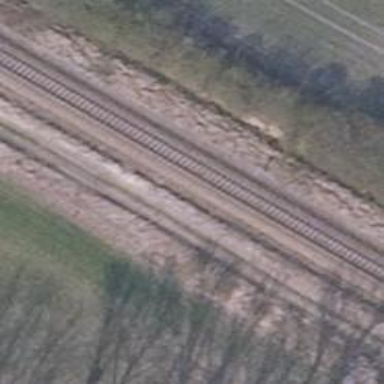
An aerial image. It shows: Railway signal.